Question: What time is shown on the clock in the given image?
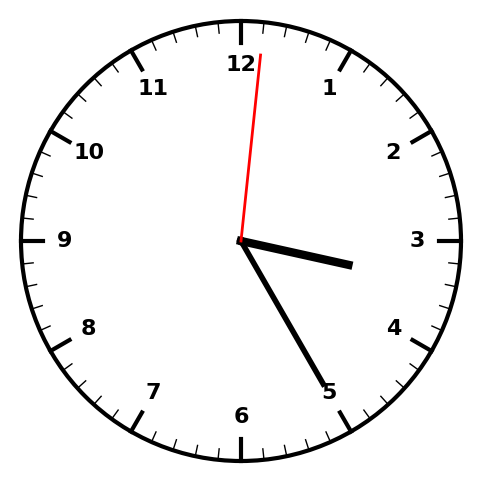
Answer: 03:25:01